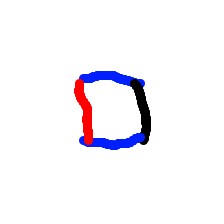
Shape: square